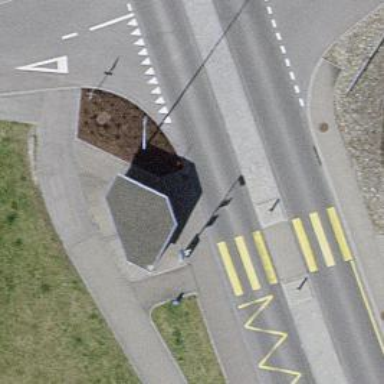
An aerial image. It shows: Bus stop with shelter.